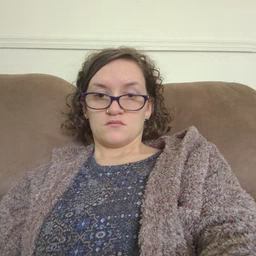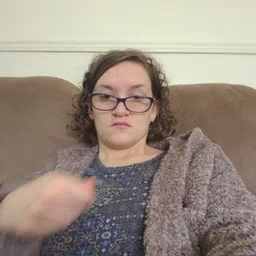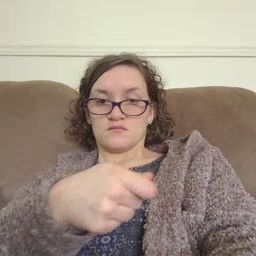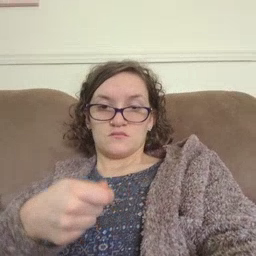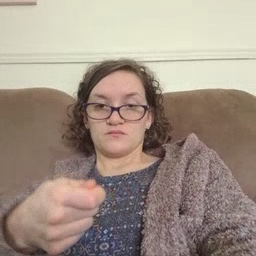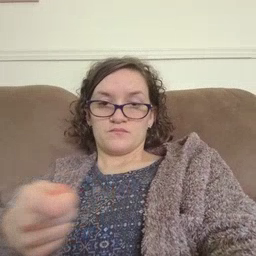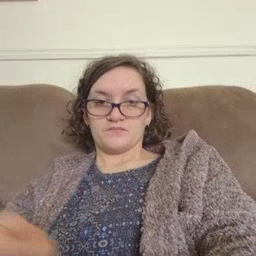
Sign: vacuum